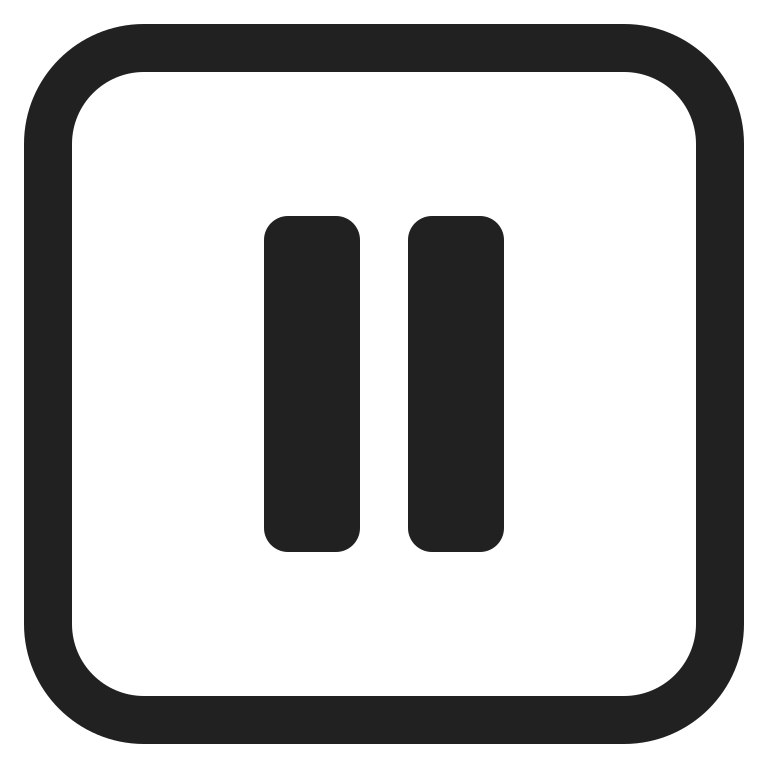
pause button high contrast